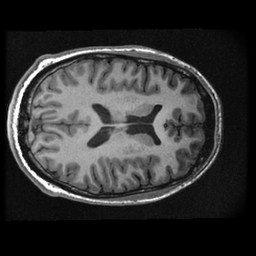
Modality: T1w
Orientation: axial
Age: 24
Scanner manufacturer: ge
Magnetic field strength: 3 T
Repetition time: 0.008228 s
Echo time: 0.003108 s